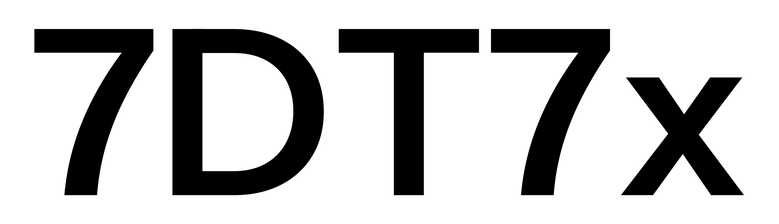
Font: InstrumentSans_SemiBold